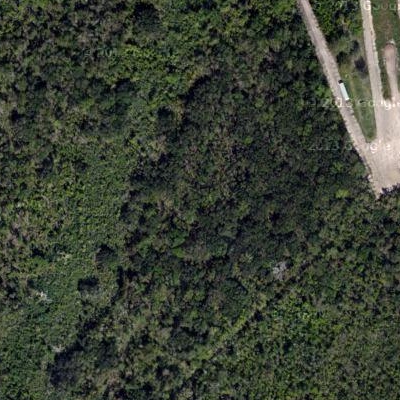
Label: Forest